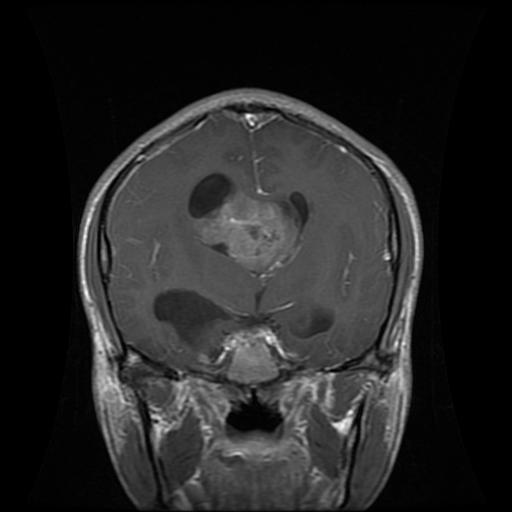
Label: glioma